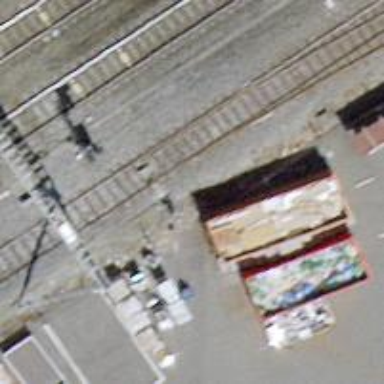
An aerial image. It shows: Railway switch.